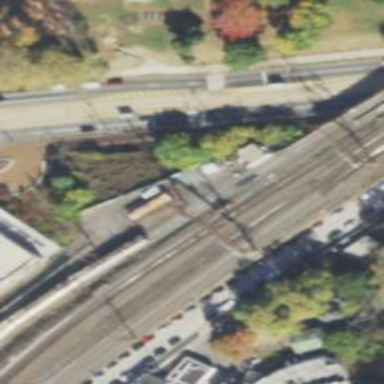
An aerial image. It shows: Junction on the railway.